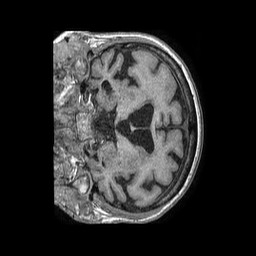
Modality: T1w
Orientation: coronal
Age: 83
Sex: female
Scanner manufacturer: philips
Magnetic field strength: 1.5 T
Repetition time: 0.007905 s
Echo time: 0.003629 s